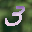
Label: 3